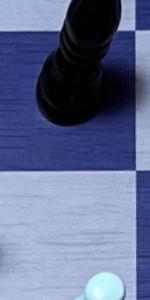
Label: Empty